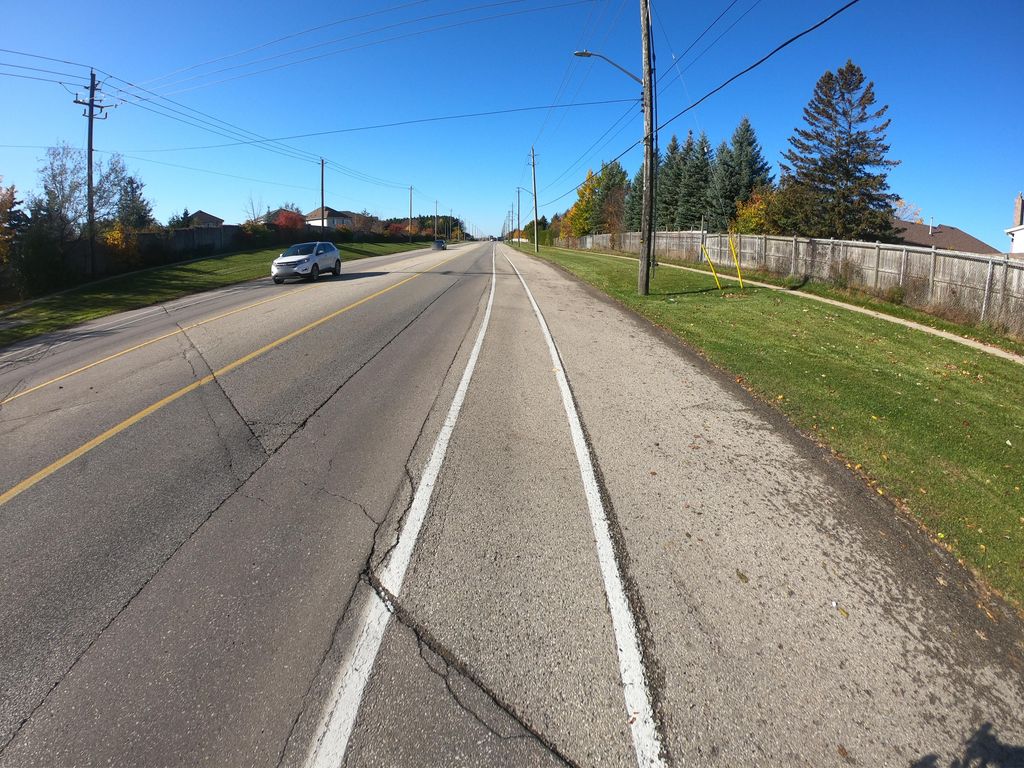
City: kitchener-waterloo